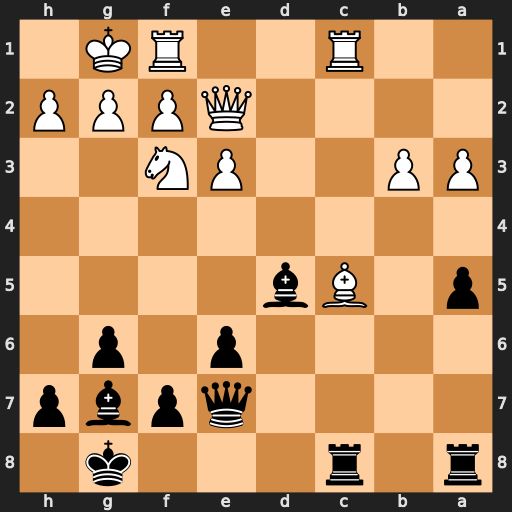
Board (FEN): r1r3k1/4qpbp/4p1p1/p1Bb4/8/PP2PN2/4QPPP/2R2RK1
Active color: b
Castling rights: -
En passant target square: -
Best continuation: Rxc5 Rxc5 Qxc5